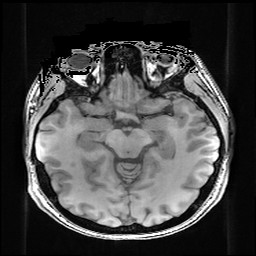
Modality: T1w
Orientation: coronal
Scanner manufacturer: ge
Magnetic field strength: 3 T
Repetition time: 0.009184 s
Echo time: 0.00368 s